Question: I want to pass a complex JSON object. But when I debug the Controller Action all virtual Properties are null. Working with ASP.NET, EF and CF.
JSON is send:
'''
POST http://localhost:53214/api/trans/ HTTP/1.1
Pragma: no-cache
Content-Type: application/json; charset=utf-8
Host: localhost:53214
Content-Length: 221
{
"trans": {
"Location": {
"locID": 2
}
}
}
'''
The Model trans:
'''
public class trans
{
[Key]
public int tID { get; set; }
//public int? locID { get; set; }
public virtual Location Location { get; set; }
}
}
'''
So when I always post the JSON via Fiddler all Virtual properties are null.

Before I worked with Foreign Keys as commented in the Model. That works fine.
I want to rebuild the code to optimize the code itself.
How can I initialize the Properties and deserialize the JSON correct?
Regards
Marcus
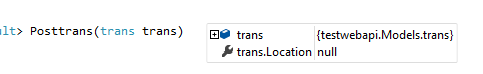
Answer: I created a small working sample for you (please find below solution). It mainly depends on how you construct your client side object.
'''
public class trans
{
[Key]
public int tID { get; set; }
public virtual Location Location { get; set; }
}
public class Location
{
public int locID { get; set; }
}
'''
'''
public ActionResult Index()
{
return View();
}
[HttpPost]
public JsonResult Submit(trans trans)
{
return null;
}
'''
'''
@{
ViewBag.Title = "Home Page";
}
<table id="example" class="display">
</table>
@section scripts{
<script>
$(function() {
var o = new Object();
o.tID = 123;
o.Location = new Object();
o.Location.locID = 456;
$.ajax({
url: '@Url.Action("Submit", "Home")',
type: "POST",
cache: false,
data: JSON.stringify({ trans : o }),
contentType: "application/json; charset=utf-8",
success: function(data) {
if (data) {
alert("Success");
}
},
error: function(jqXhr, textStatus, errorThrown) {
alert(errorThrown);
}
});
})
</script>
}
'''
When you run the page, it will hit the controller post action and check the below output -